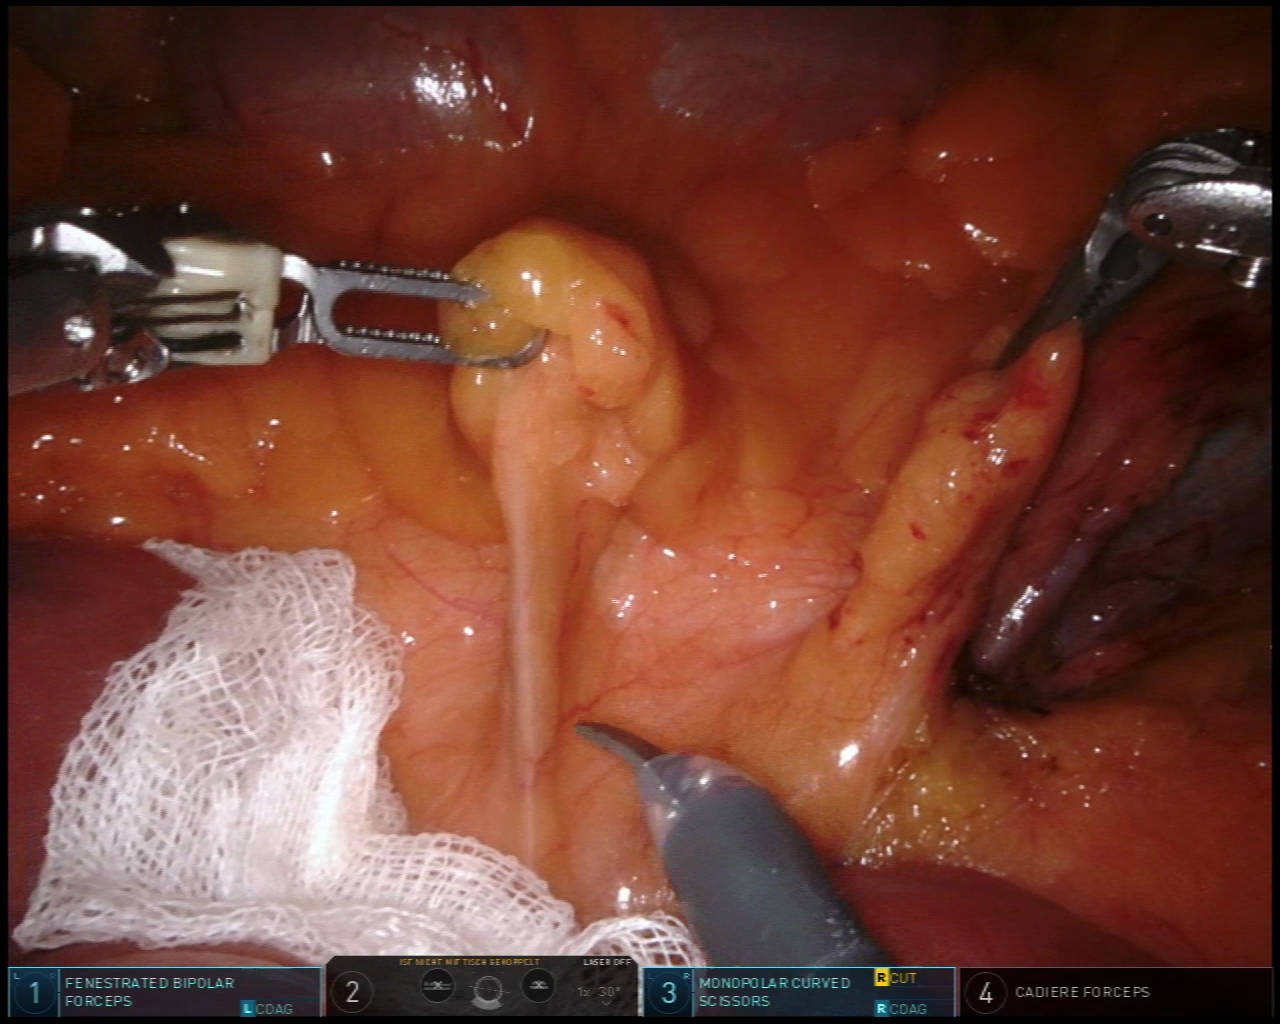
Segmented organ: ureter
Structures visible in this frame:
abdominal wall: no
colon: yes
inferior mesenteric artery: no
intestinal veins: yes
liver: no
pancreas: no
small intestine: yes
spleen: no
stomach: no
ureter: yes
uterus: no
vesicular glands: no